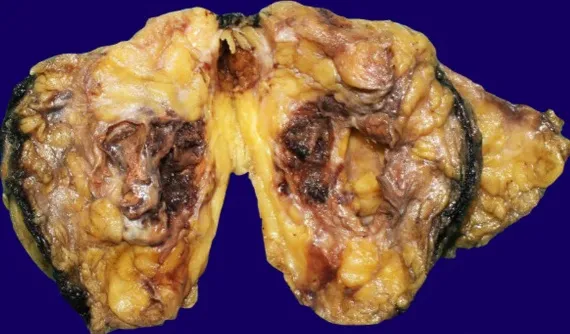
Gross view of the tumor showing multiloculated solid-cystic mass filled with blood.
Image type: pathology (h&e)